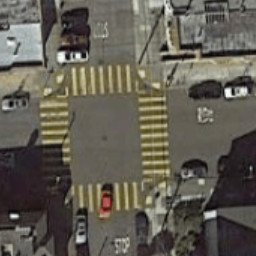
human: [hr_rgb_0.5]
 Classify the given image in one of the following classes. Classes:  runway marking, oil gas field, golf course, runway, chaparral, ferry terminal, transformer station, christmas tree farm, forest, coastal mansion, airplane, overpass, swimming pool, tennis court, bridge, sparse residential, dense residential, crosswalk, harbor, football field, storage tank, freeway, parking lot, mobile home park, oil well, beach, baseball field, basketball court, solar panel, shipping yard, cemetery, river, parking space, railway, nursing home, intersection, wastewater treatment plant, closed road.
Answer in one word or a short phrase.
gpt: crosswalk